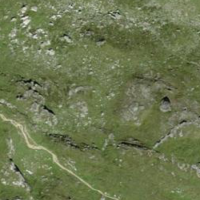
EUNIS habitat code: 26
Species observed at this site:
Anthyllis vulneraria